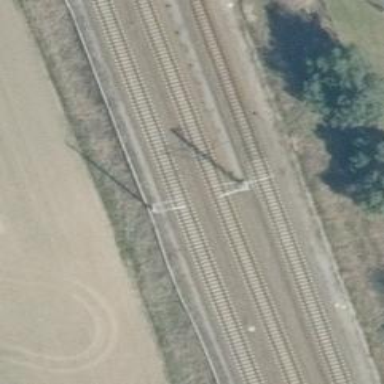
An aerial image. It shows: Railway signal.